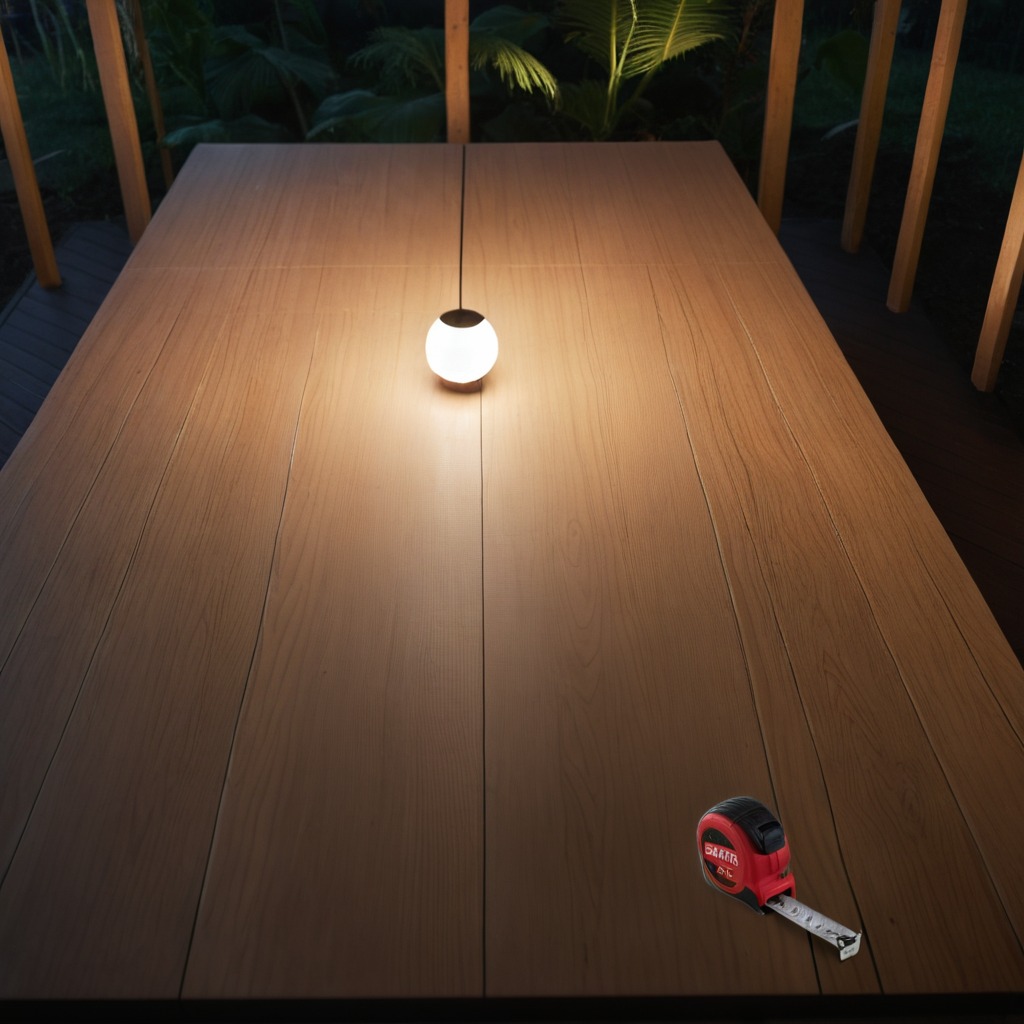
A measuring tape is lying on the wooden table inside a jungle field workshop tent at night.